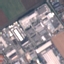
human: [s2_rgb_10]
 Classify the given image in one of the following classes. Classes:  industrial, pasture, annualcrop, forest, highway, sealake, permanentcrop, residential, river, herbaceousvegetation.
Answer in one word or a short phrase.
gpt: Industrial